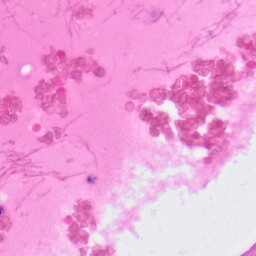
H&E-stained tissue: Colon